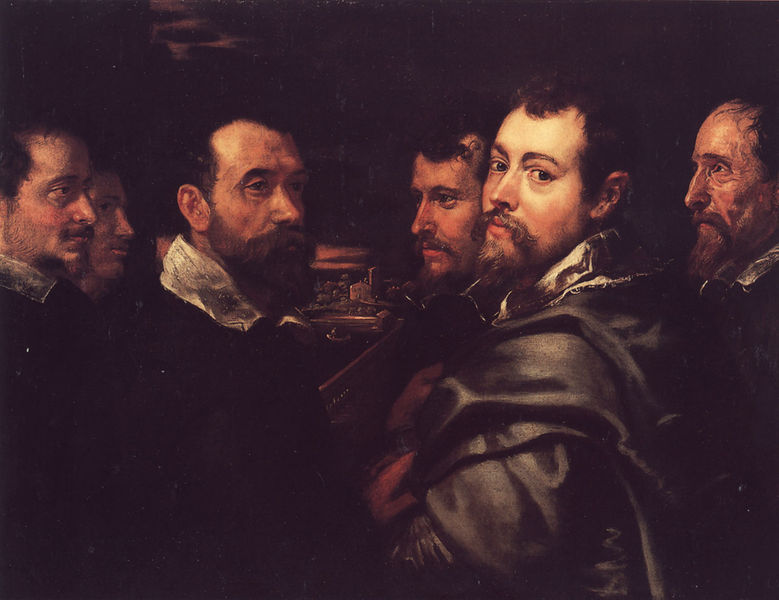
Titel: Mantuaner Freundschaftsbild
Künstler: Peter Paul Rubens
Institution: Köln, Wallraf-Richartz-Museum
Schlagwörter: blau, dunkel, gemälde, gruppe, kopf, mann, rubens, umhang, braun, grau, haar, köpfe, licht, männer, nacht, nase, ohr, schwarz, weiss, blick, malerei, versammlung, alt, bart, jung, augen, kragen, bild, niederlande, porträt, mantel, locken, seide, geld, selbstbildnis, schiller, leder, sechs, miniatur, schimmern, heren, 6, halskraus